Interaction volume radius: 5 \u00c5
Interaction volume height: 40 \u00c5
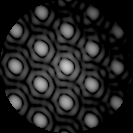
Disorder parameter: 0.0139